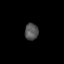
Tissue: lung
Cell type: Epithelial cells
Senescence score: 0.1736
Nuclear area (px): 222
Mean DAPI intensity: 83.59